Question: My Datatable has some columns that contains data in the format as 2011~|~2012~|~2013. Now the table has only one row. But based on how many such data is there, that many rows should be created
Hence, in the above format, three rows should be created each having Year column filled as 2011, 2012 and 2013. It doesn't matter that if other columns are being duplicated
Format similar to Year column also exists for some 2-3 more columns such as Sales column states figures as 190~|~250~|~488.
One Important Note: The number of rows here should be 3 (considering year & sales column). It should not be 9 (3 x 3). There is a one-to-one relationship, say in year 2011 sales was 190mn$, for 2012 it was 250 mn$ and for 2013 expected is 488mn$.
The below image explains more in detail.
I guess the funda is cleared. If not, let me know.
Please guide

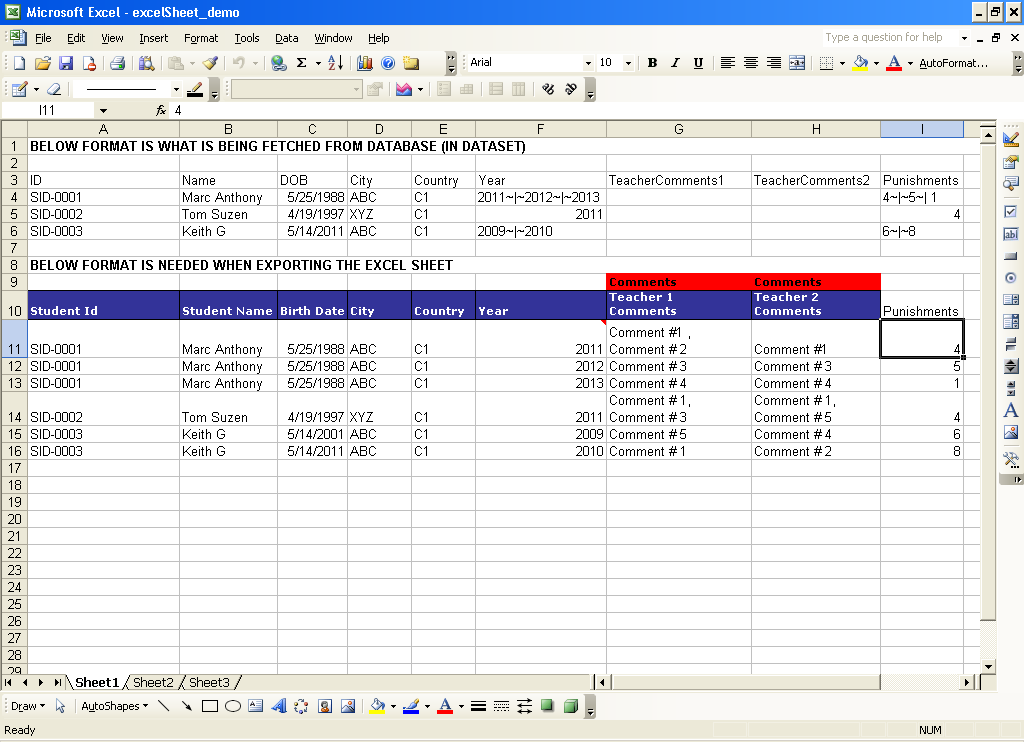
Answer: Are you looking for something like this?
'''
private DataTable AlterDataTable(DataTable oldTable)
{
DataTable newTable = oldTable.Clone();
foreach (DataRow row in oldTable.Rows)
{
var years = row["Year"]
.ToString()
.Split(new string[] { "~|~" }, StringSplitOptions.RemoveEmptyEntries)
.ToList();
foreach (var year in years)
{
row["Year"] = year;
newTable.ImportRow(row);
}
}
return newTable;
}
'''
Call it as 'DataTable dataTable = AlterDataTable(dt);'
For this requirement, try this
'''
private DataTable AlterDataTable(DataTable oldTable)
{
DataTable newTable = oldTable.Clone();
foreach (DataRow row in oldTable.Rows)
{
var years = row["Year"]
.ToString()
.Split(new string[] { "~|~" }, StringSplitOptions.RemoveEmptyEntries)
.ToList();
var sales = row["Sales"]
.ToString()
.Split(new string[] { "~|~" }, StringSplitOptions.RemoveEmptyEntries)
.ToList();
if (years.Count != sales.Count)
{
throw new Exception("Argument count mismatch exception");
}
for (var i = 0; i < years.Count; i++)
{
row["Year"] = years[i];
row["Sales"] = sales[i];
newTable.ImportRow(row);
}
}
return newTable;
}
'''
Please note that the splits should be having the same count.